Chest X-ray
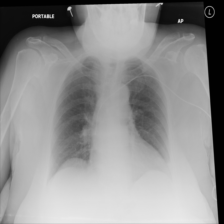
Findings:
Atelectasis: negative
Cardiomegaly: negative
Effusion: negative
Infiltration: negative
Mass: negative
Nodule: negative
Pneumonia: negative
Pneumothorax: negative
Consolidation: negative
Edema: negative
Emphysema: negative
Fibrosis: negative
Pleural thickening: negative
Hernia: negative